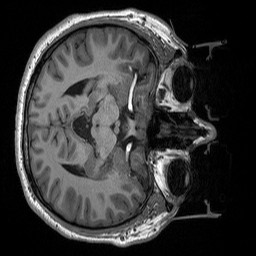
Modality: T1w
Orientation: axial
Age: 37
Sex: male
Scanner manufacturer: siemens
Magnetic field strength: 3 T
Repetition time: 2.53 s
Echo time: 0.00219 s